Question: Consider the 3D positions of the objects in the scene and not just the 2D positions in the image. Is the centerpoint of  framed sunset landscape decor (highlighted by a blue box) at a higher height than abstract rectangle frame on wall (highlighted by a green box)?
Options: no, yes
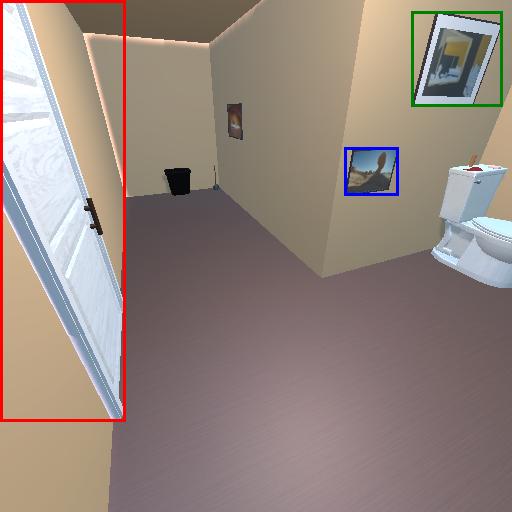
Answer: no